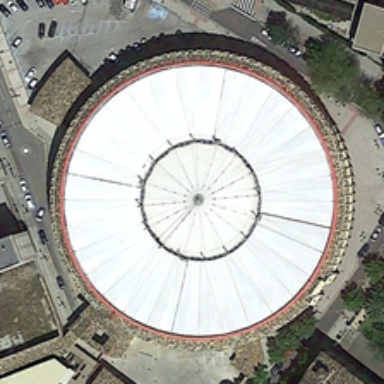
There is a round white building in a block with a parking lot and other buildings beside .